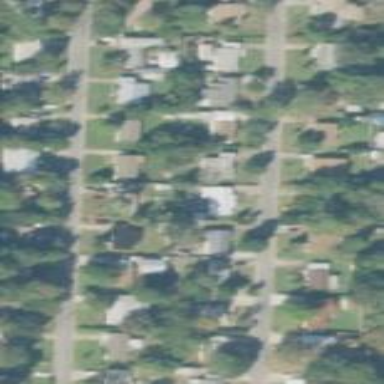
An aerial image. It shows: This residential area consists of single-family homes.